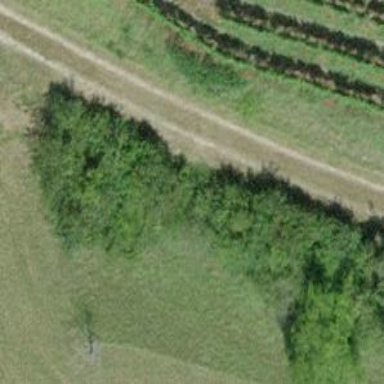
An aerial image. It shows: Ground track with grade3 quality.